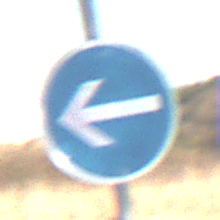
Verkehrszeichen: VorgeschriebeneFahrtrichtungHierLinks
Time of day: MorningAfternoon
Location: Outdoor (Nature)
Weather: PartlyCloudy
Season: NotSpecified
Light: Natural